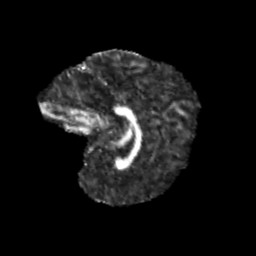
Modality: FA
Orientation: sagittal
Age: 8
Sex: male
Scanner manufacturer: siemens
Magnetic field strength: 3 T
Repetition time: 3.8 s
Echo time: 0.07 s